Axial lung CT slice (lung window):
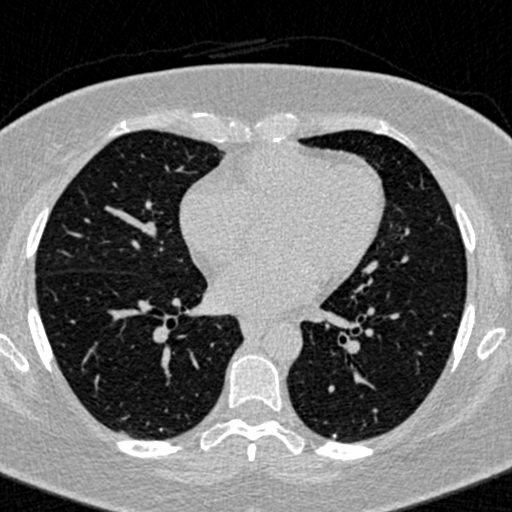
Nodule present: yes
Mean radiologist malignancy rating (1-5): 1